Два высоких сосуда с водой соединены тонкими длинными трубками $A B$ и $C D$, расположенными на расстоянии $h$ друг от друга (см. рисунок).  Вода в сосудах поддерживается при температурах $t_{1}$ и $t_{2}$ $\left(t_{1}>t_{2}\right)$. Для поддержания температур в сосудах неизменными к более теплому сосуду приходится подводить тепло (мощность нагревателя $N$ ), а от холодного — отводить такую же мощность.
Пренебрегая теплообменом с окружающей средой и теплопроводностью материала трубок, определите:
уровень жидкости, отсчитываемый от нижней трубки, на котором давление в обоих сосудах будет одинаково;
разность давлений $\Delta p_{A B}$ и $\Delta p_{C D}$ на концах трубок $A B$ и $C D$;
мощность $N$, подводимую к теплому сосуду (и отводимую от холодного). Плотность воды зависит от ее температуры $t$ по закону $\rho=\rho_{0} - \alpha \left(t-t_{0}\right)$, где $\rho_{0}$, $\alpha$ и $t_{0}$ — постоянные величины. За время $\Delta \tau$ через любое сечение трубки протекает масса жидкости $$ \Delta m=k \Delta p \cdot \Delta \tau, $$ где $\Delta p$ — разность давлений на концах трубки, $k$ - некоторый известный коэффициент. Удельная теплоемкость $c$ воды задана.
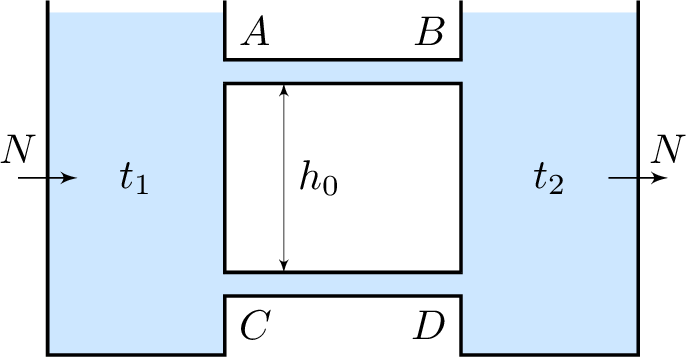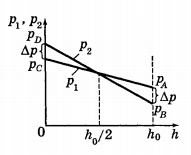
Пренебрегая теплообменом с окружающей средой и теплопроводностью материала трубок, определите:
Решение: Через обе трубки за время $\Delta \tau$ протекают одинаковые массы воды. Поэтому $$ p_{A}-p_{B}=p_{D}-p_{C}=\Delta p. $$ Вода в верхней трубке перетекает из теплого сосуда в холодный, а в нижней — из холодного в теплый (циркуляция воды). В каждом из сосудов давление уменьшается с высотой по линейному закону. Так как $\rho_{1}\left(t_{1}\right)<\rho_{2}\left(t_{2}\right)$, давление в теплом сосуде падает с высотой медленнее, чем в холодном. График зависимости давлений $p_{1}$ и $p_{2}$ от высоты между нижней и верхней трубками представлен на рисунке.

уровень жидкости, отсчитываемый от нижней трубки, на котором давление в обоих сосудах будет одинаково;
Решение: Из графика следует: - давления в сосудах одинаковы на уровне $h_{0} / 2$.
Ответ: На уровне $h_{0} / 2$.

разность давлений $\Delta p_{A B}$ и $\Delta p_{C D}$ на концах трубок $A B$ и $C D$;
Решение: $\Delta p=\Delta \rho g \frac{h}{2}$, где $\Delta \rho=\rho_{2}\left(t_{2}\right)-\rho_{1}\left(t_{1}\right)=\alpha\left(t_{2}-t_{1}\right)=\alpha \Delta t$. Таким образом, $$ \Delta p=\alpha \Delta t g \frac{h}{2}. $$
Ответ: $$ \Delta p=\alpha \Delta t g \frac{h}{2}. $$

мощность $N$, подводимую к теплому сосуду (и отводимую от холодного).
Решение: По условию задачи $$ \frac{\Delta m}{\Delta \tau}=k \Delta p=k \alpha \Delta t g \frac{h}{2}. $$ Мощность $N$, подводимая к теплому сосуду или отводимая от холодного, $$ N=c \frac{\Delta m}{\Delta \tau} \Delta t=c k \alpha(\Delta t)^{2} \frac{h}{2} g. $$
Ответ: $$ N=c k \alpha(\Delta t)^{2} \frac{h}{2} g. $$
Темы:
T, Всероссийские, Гидростатика, Плотность, Мощность, Температура, Давление